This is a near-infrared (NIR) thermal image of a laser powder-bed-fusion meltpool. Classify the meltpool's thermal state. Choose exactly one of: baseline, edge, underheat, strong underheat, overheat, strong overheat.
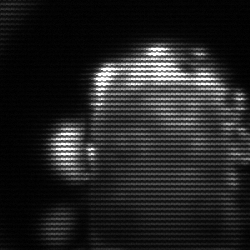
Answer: baseline